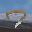
Label: 7